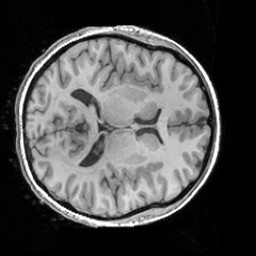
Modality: T1w
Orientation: axial
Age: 31
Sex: female
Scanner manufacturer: siemens
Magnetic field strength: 3 T
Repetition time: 1.63 s
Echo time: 0.00311 s